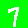
Digit: 7